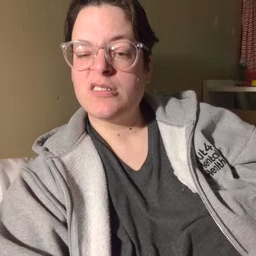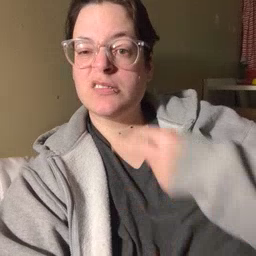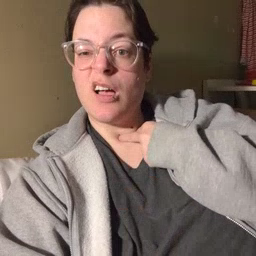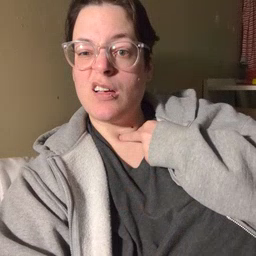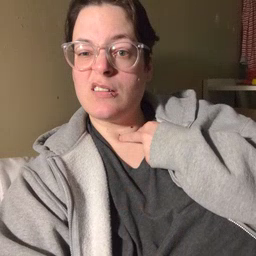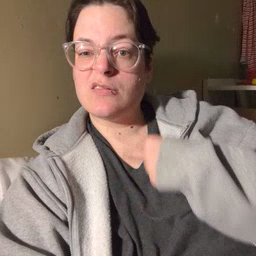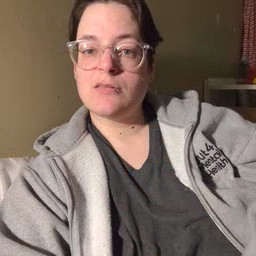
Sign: stuck